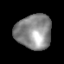
Tissue: lung
Cell type: T cells
Senescence score: 0.2192
Nuclear area (px): 1217
Mean DAPI intensity: 138.422